Question: I have recently deployed a web application that makes use of many web service calls. During deveolpment I did not notice any deadlock or contention, but now when the website is live and heavily visited I get this error in my event log a couple of times a day, and the website also freeze/hangs so that I have to restart IIS.
> Application pool 'Default AppPool' exceeded its job limit settings.
I have found some information on this site <URL>, that looks promising, but I need some help regarding the setting values.
Im thinking of tuning these settings:
'''
* maxWorkerThreads
* minWorkerThreads
* maxIoThreads
* minFreeThreads
* minLocalRequestFreeThreads
* maxconnection
* executionTimeout
'''
First it says I have to do them in Machine.configm but couldnt I just do them in Web.config?
Second, what would be the reccomended settings to solve my problem with contention? My (virtual) webserver is running on the following system configuration:

I also know that to solve this permanently, I might have to do something with my code, add caching etc. I welcome tips regarding this aswell.
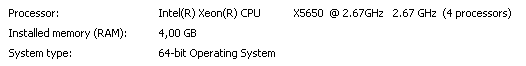
Answer: Your KB link only relates to versions 2.0 and older of .NET framework.
Deadlocks would not normally happen on an ASP.NET website connecting to web services. So it is very likely that if you use custom locking in the code (or a third-party library), it could be the culprit. So it is important to get to the bottom of that.
Upping the number of threads could help the performance if it is the bottleneck. It is very unlikely to help with thread dead-locks.
In terms of solution, one setting which is of utmost importance is <URL> which by .
Also look into <URL>.